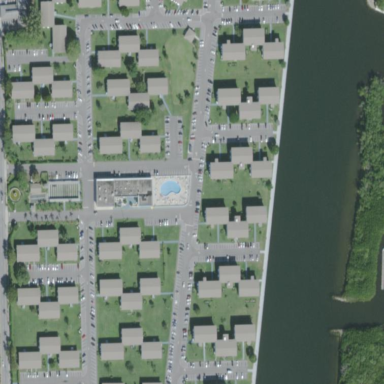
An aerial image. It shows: Condominium in residential area.